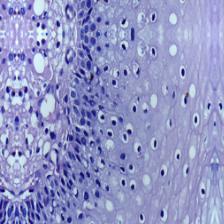
Diagnosis: Normal